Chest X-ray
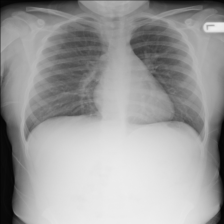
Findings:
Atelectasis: negative
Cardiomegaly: negative
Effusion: negative
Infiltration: negative
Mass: negative
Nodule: negative
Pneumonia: negative
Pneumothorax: negative
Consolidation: negative
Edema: negative
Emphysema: negative
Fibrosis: negative
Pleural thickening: negative
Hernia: negative